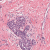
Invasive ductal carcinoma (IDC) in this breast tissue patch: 0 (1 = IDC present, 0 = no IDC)